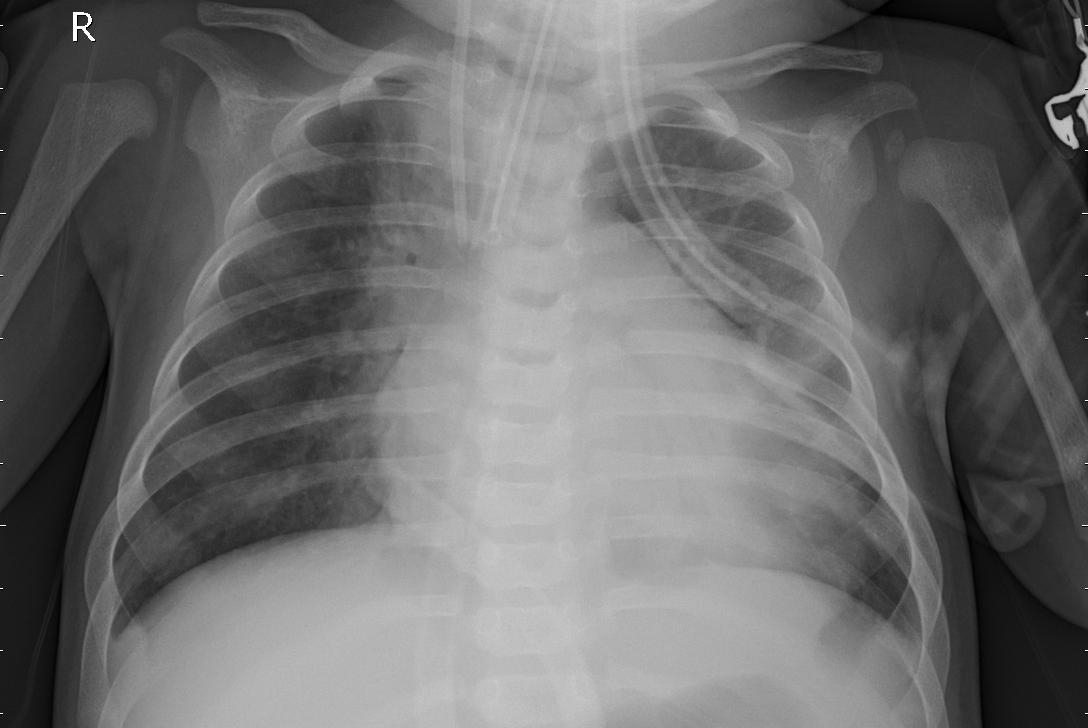
Diagnosis: PNEUMONIA